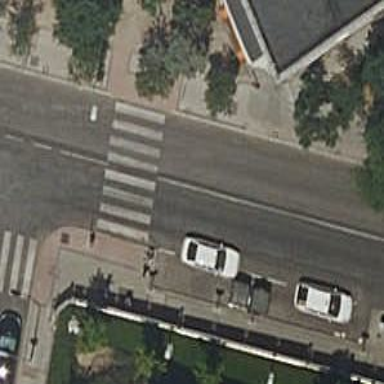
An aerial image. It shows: Zebra crossing on the road.